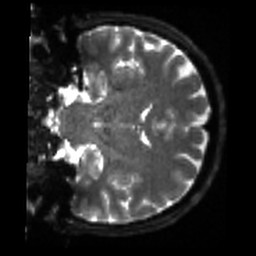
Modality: sbref
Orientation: coronal
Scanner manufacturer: siemens
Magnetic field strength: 3 T
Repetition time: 4 s
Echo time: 0.0594 s